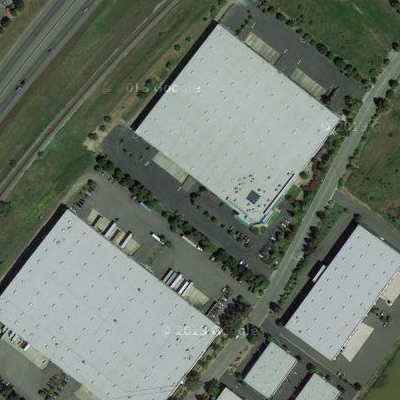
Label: Industry